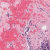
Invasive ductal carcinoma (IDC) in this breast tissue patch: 0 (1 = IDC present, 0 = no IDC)